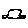
Label: car